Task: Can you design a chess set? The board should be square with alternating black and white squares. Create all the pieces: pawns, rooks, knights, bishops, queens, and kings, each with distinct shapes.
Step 3000:
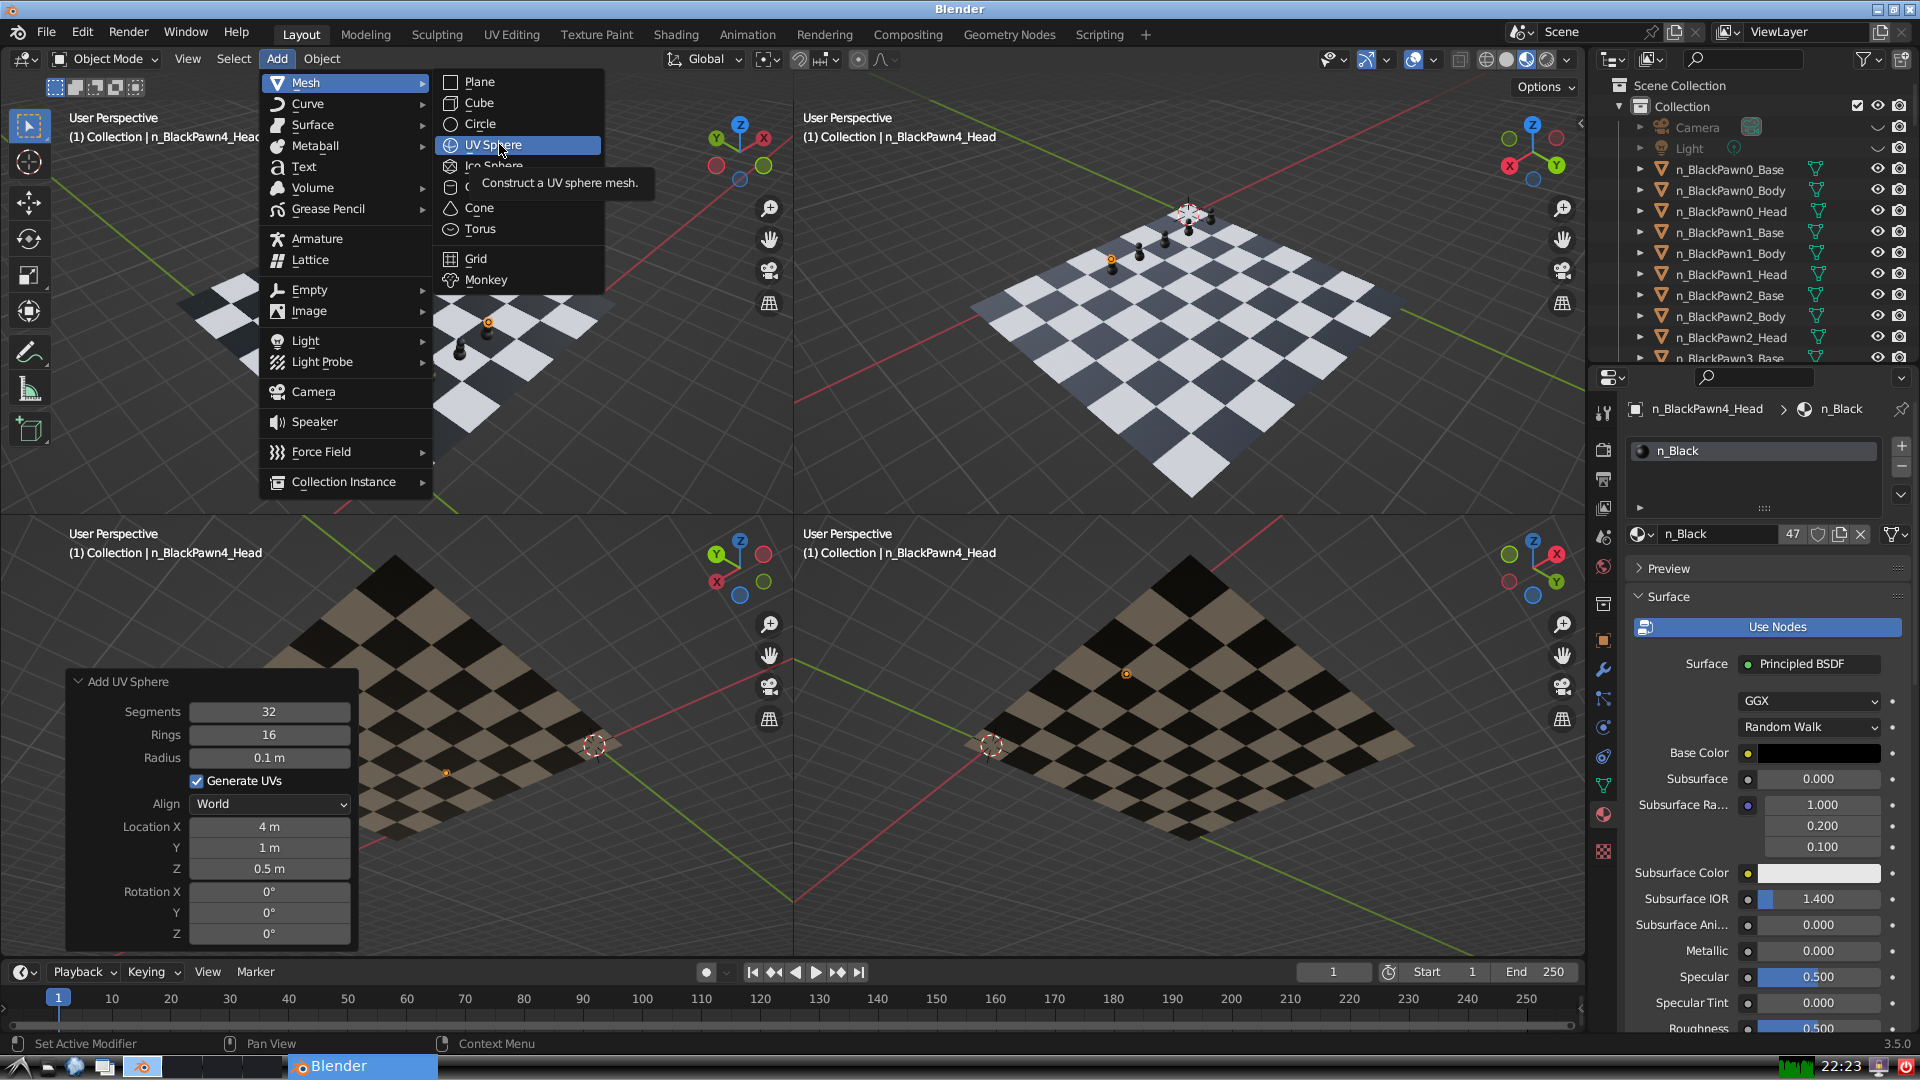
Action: click: no